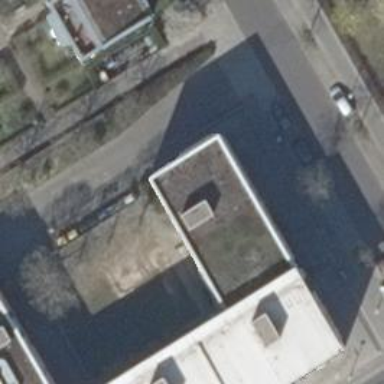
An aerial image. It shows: Veterinary facility.